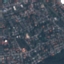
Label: Residential